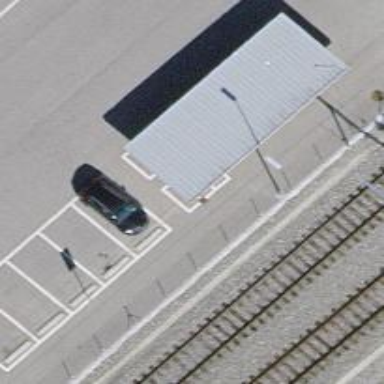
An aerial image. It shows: Building with bicycle parking shed.